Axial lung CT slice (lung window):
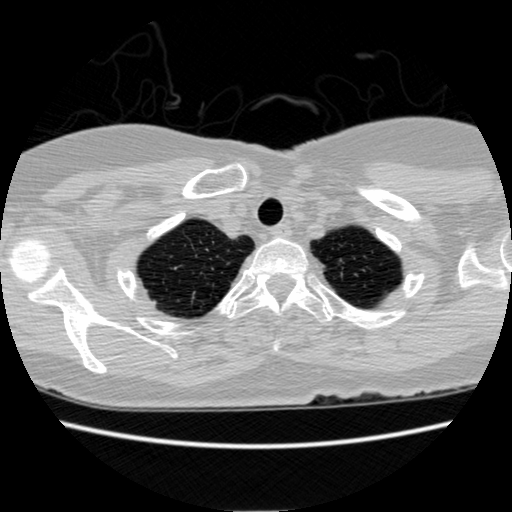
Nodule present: no